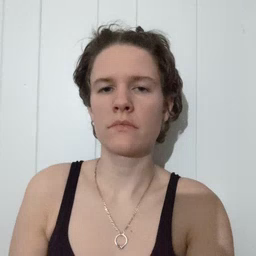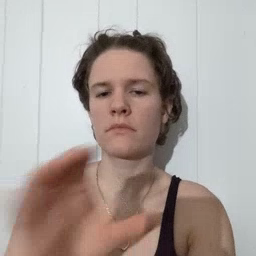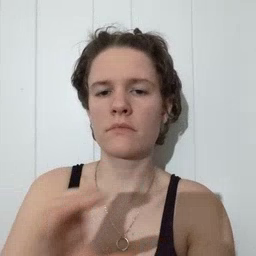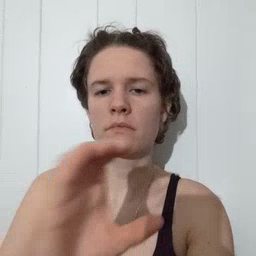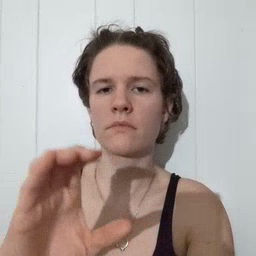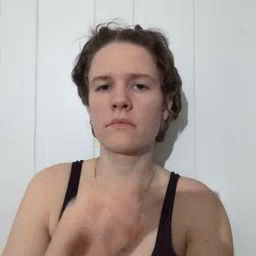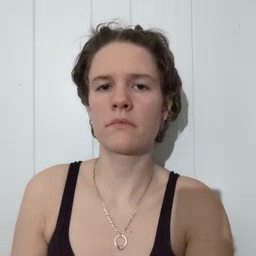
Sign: chocolate